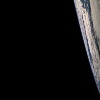
Label: space